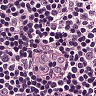
Metastatic tissue present: no